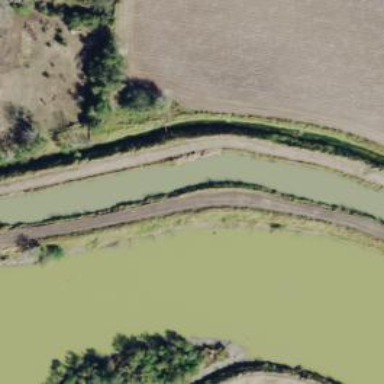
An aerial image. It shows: Canal.